Field crop: tomato
Growth stage: 1
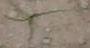
Species: cyperus